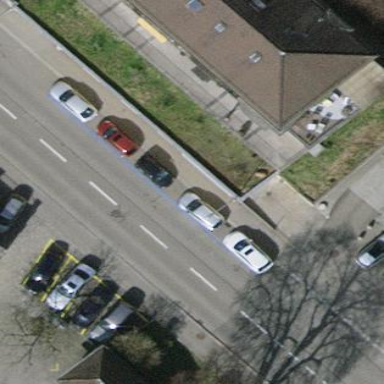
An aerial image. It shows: Parking lane area.